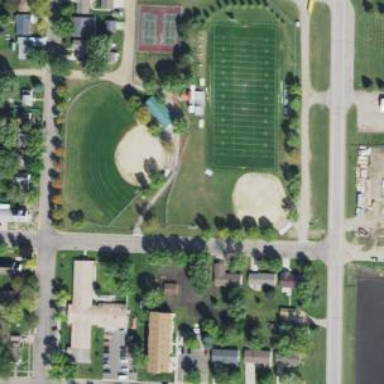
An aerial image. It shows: Baseball/softball pitch for leisure and sports activities.